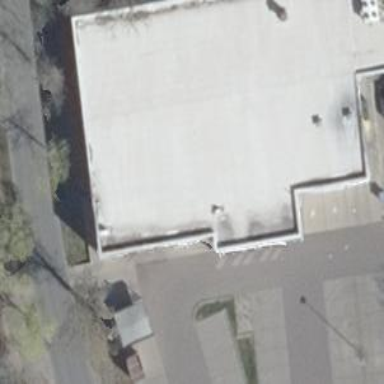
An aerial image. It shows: Bakery.